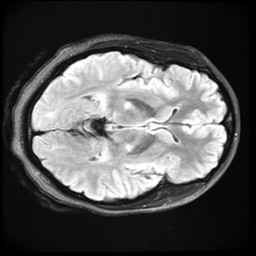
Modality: FLAIR
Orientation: axial
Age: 23
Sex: female
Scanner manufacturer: ge
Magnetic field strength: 3 T
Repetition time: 11 s
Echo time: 0.1497 s